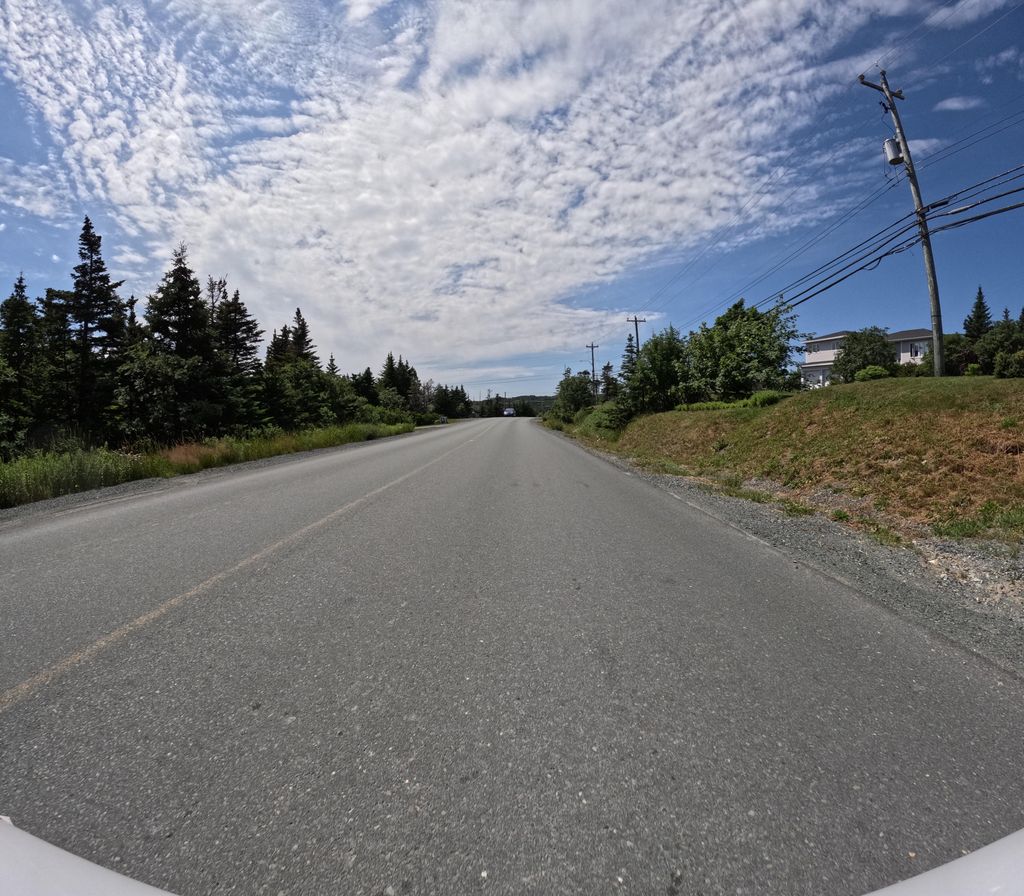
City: st_johns